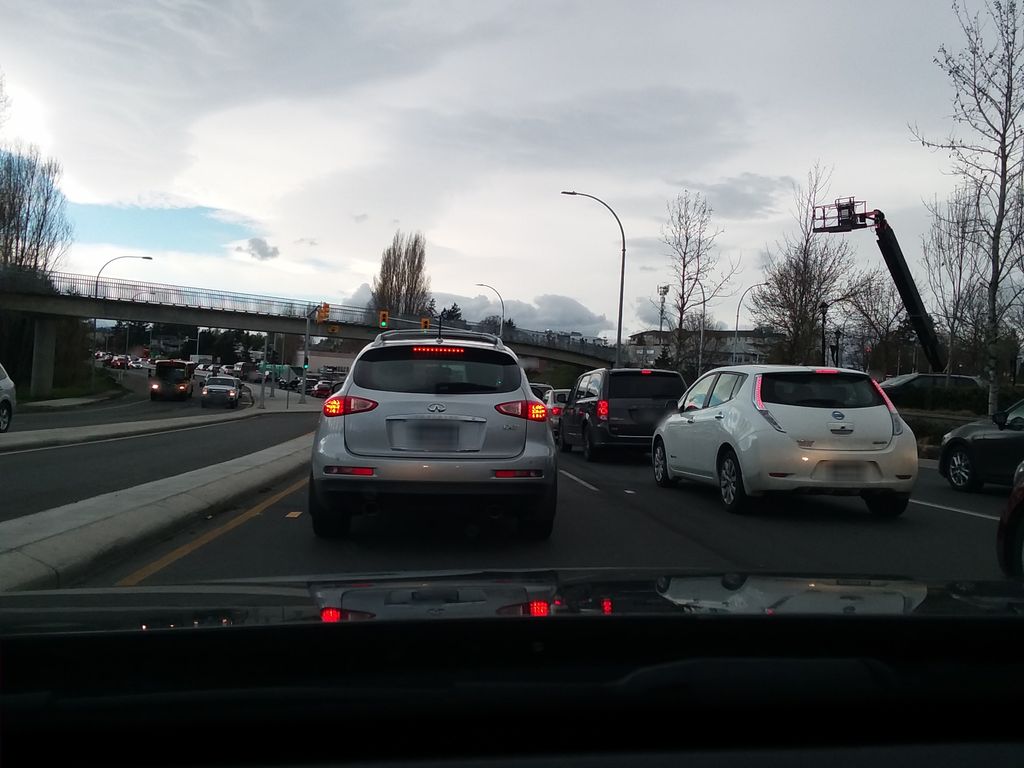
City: victoria